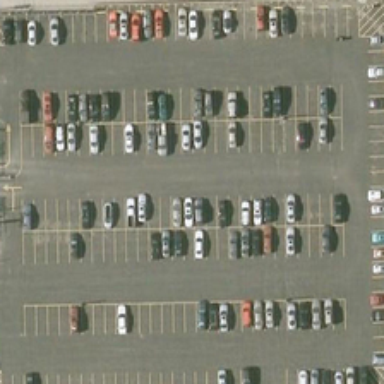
Many cars are parked in a large parking lot .